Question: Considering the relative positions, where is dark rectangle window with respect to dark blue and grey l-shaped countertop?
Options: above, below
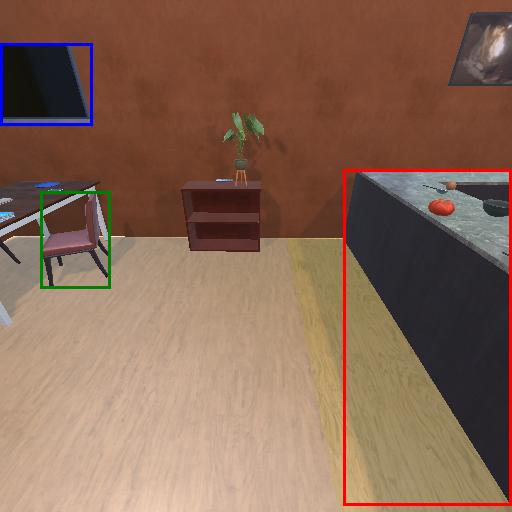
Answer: above